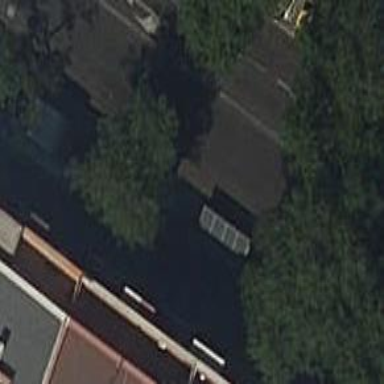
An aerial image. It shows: Public transport stop position.